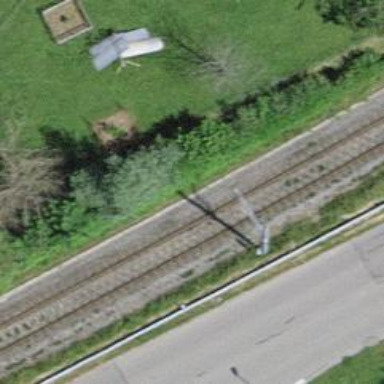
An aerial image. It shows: Single railway track with electrified contact line.